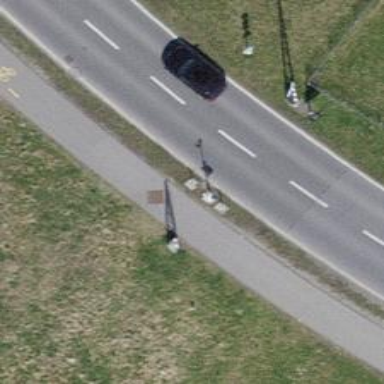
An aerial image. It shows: Lift gate barrier.